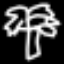
Label: palm tree